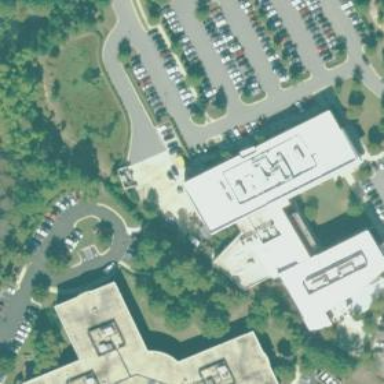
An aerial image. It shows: Building.